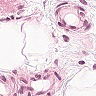
Metastatic tissue present: no